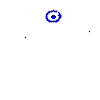
Particle: pion